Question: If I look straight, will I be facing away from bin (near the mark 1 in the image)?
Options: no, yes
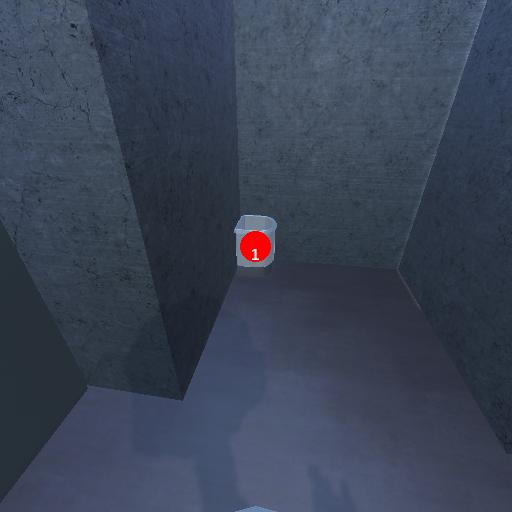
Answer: no